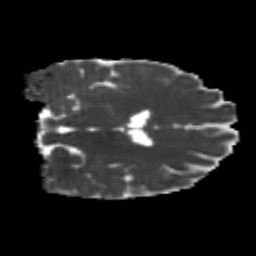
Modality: MD
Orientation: coronal
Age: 25
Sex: male
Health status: healthy
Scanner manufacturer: philips
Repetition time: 7.478 s
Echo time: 0.08753 s